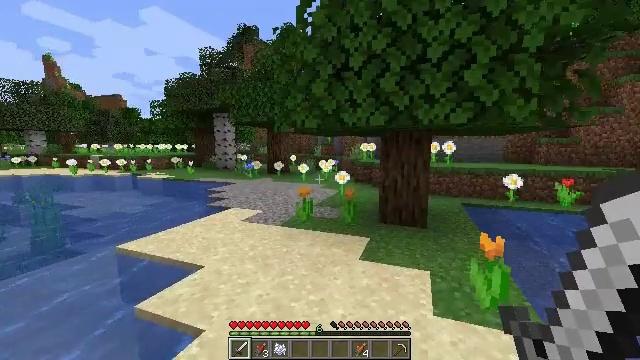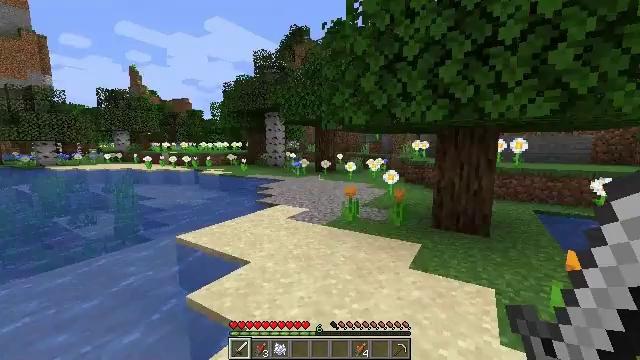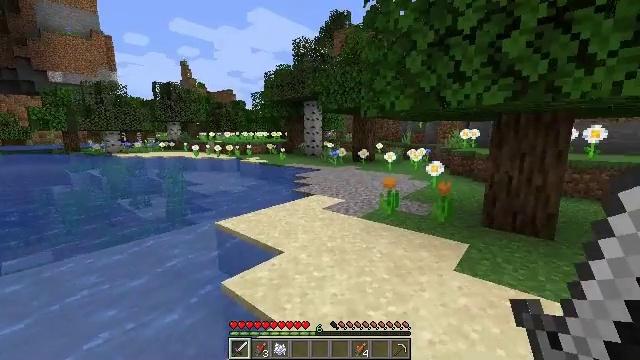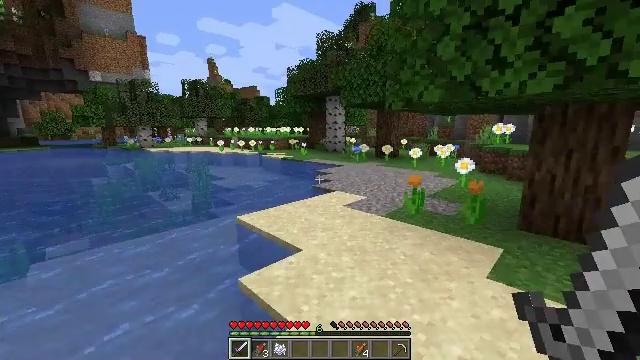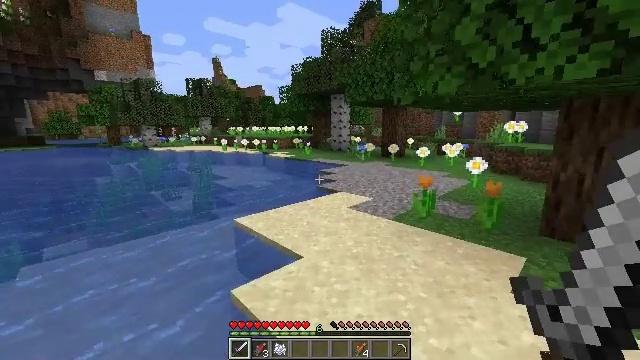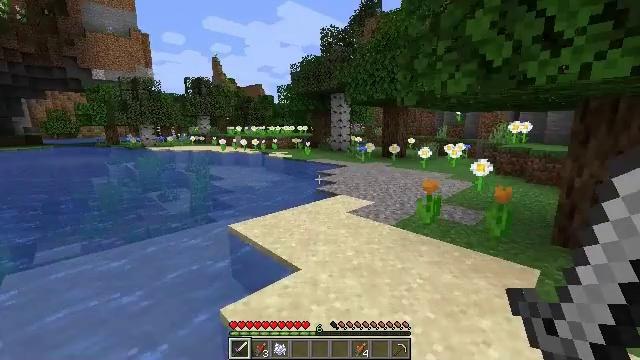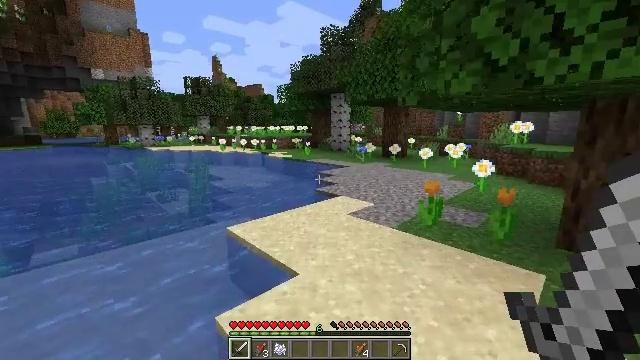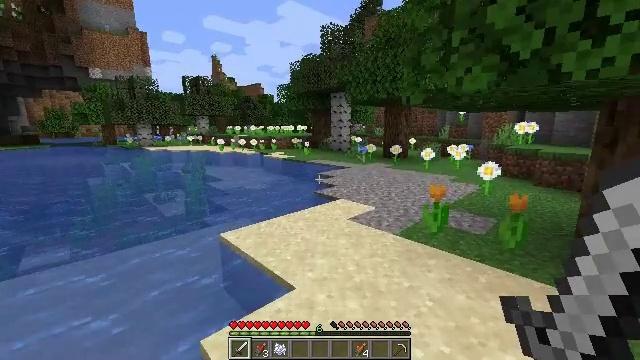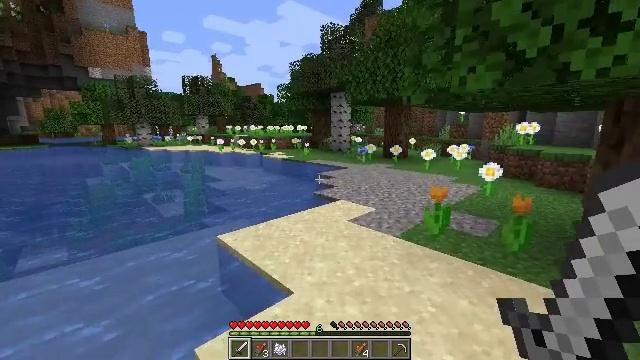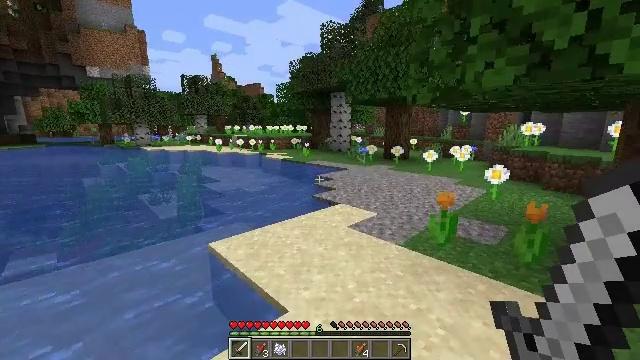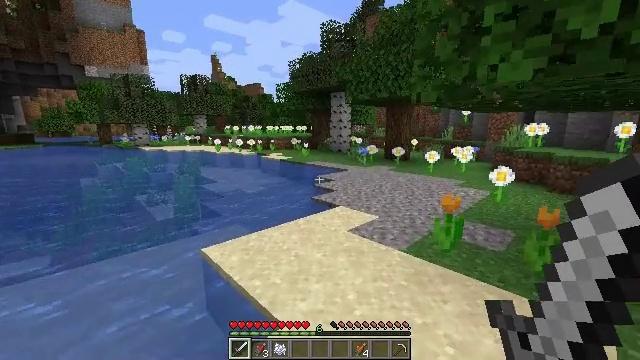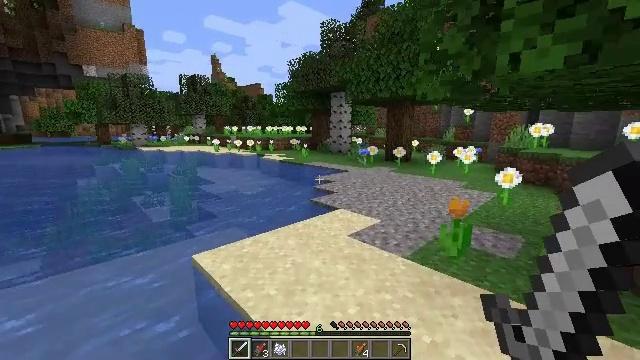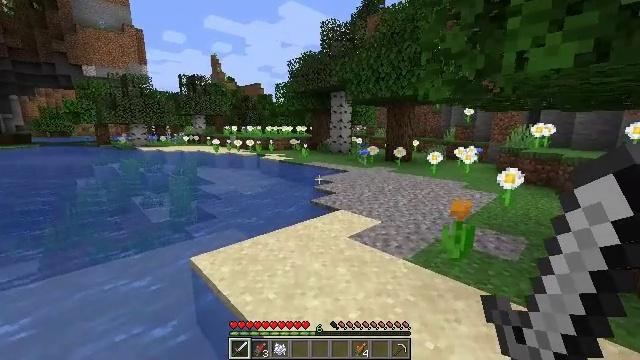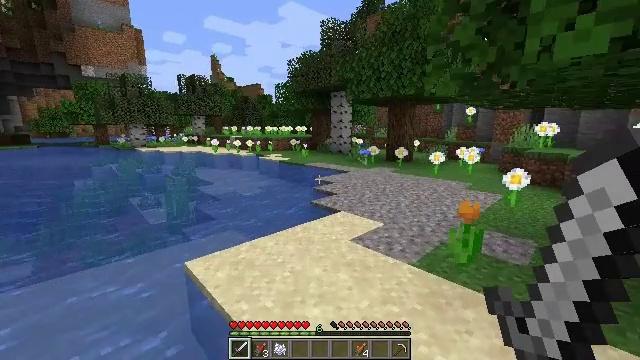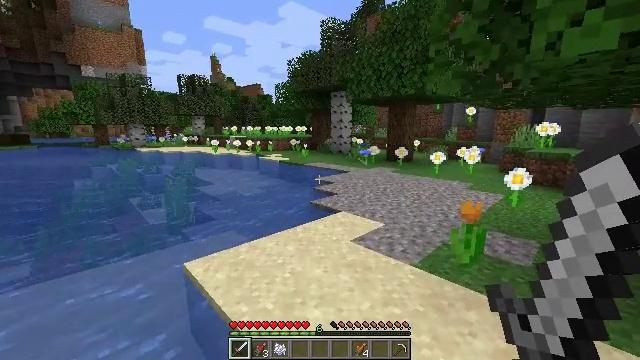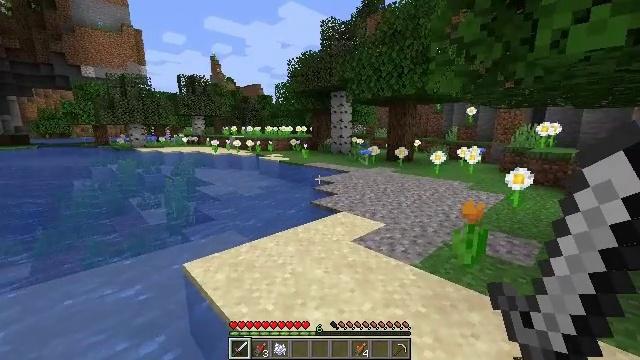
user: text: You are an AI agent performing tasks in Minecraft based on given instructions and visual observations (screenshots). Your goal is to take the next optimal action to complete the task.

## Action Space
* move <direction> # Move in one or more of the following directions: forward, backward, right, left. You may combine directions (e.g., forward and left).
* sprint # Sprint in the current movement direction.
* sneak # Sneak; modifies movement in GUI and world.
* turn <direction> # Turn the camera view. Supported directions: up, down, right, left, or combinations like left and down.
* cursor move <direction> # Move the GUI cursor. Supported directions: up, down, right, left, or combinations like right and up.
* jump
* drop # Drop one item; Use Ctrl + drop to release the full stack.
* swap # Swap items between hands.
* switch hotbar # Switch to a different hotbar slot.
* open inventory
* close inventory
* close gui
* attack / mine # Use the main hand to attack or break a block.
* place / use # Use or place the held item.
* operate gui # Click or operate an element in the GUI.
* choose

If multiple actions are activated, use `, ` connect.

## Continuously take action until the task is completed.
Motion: motion action
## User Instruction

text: Hunt a salmon.
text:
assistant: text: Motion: move forward, turn left
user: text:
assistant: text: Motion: move forward, turn left and down
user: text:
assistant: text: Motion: move forward, turn left and down
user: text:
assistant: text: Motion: move forward, turn left
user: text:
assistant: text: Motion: move forward
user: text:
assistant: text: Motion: move forward
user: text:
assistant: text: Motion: no_op
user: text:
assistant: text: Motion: move forward
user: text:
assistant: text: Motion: move forward
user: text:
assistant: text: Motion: move forward
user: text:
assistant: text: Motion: move forward
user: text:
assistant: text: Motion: no_op
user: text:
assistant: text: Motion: no_op
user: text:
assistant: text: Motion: no_op
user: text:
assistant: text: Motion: no_op
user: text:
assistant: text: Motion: no_op
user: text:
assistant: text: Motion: move forward
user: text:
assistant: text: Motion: move forward
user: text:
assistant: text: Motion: move forward
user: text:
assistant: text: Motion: move forward
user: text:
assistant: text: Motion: move forward
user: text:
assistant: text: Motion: move forward
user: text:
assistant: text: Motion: move forward
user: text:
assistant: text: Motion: move forward
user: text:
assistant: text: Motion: move forward
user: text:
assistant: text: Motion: move forward and move right
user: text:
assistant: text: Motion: move forward and move right
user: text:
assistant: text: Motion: move forward and move right
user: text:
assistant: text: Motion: move forward and move right
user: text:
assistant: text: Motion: move forward and move right, turn left